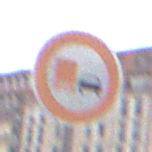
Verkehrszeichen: UeberholverbotKraftfahrzeuge
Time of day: Midday
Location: Outdoor (Urban)
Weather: Overcast
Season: NotSpecified
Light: Natural